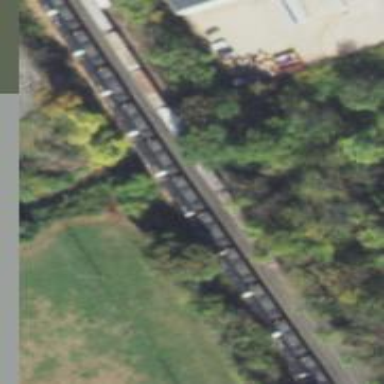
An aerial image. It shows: Railway bridge over siding railway service.